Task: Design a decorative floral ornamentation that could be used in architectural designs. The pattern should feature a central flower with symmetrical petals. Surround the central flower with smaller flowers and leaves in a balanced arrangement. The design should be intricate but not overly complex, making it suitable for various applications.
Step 934:
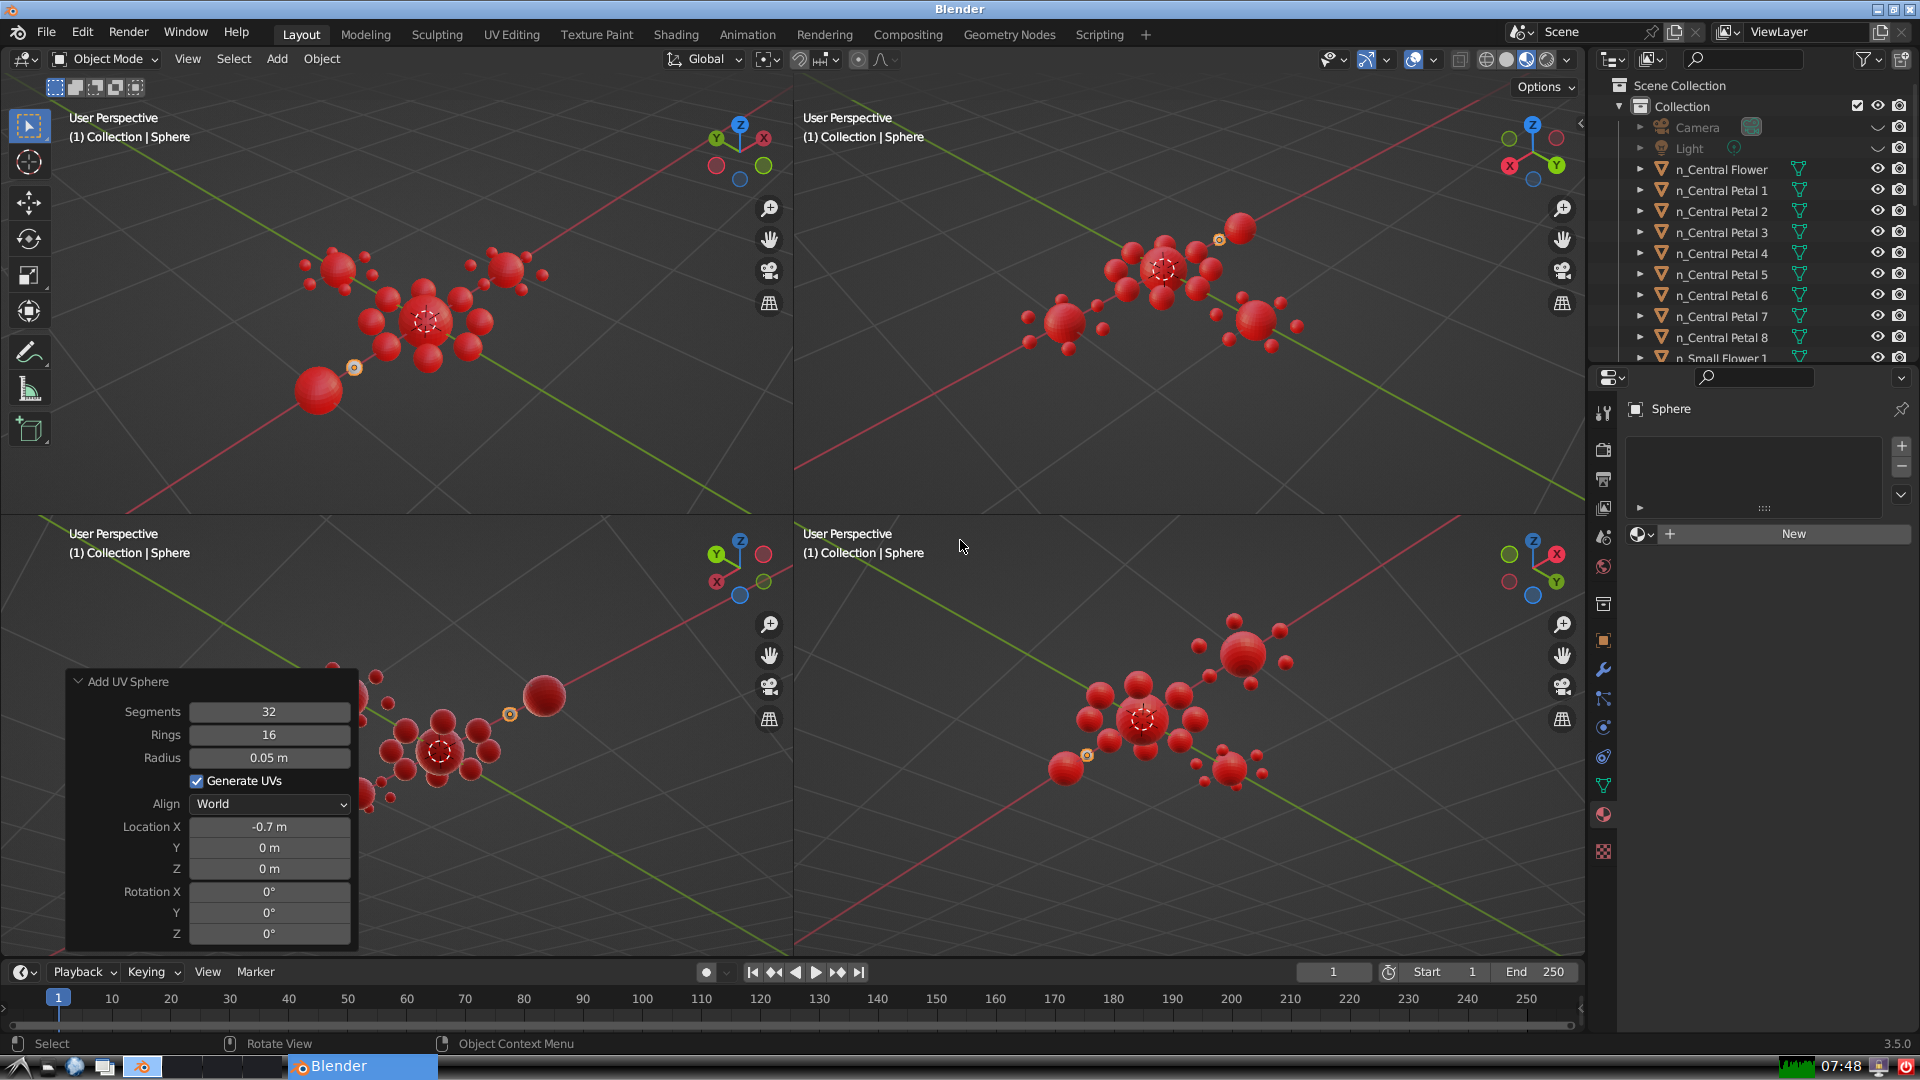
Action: {"key_press": ['Ctrl, Home']}